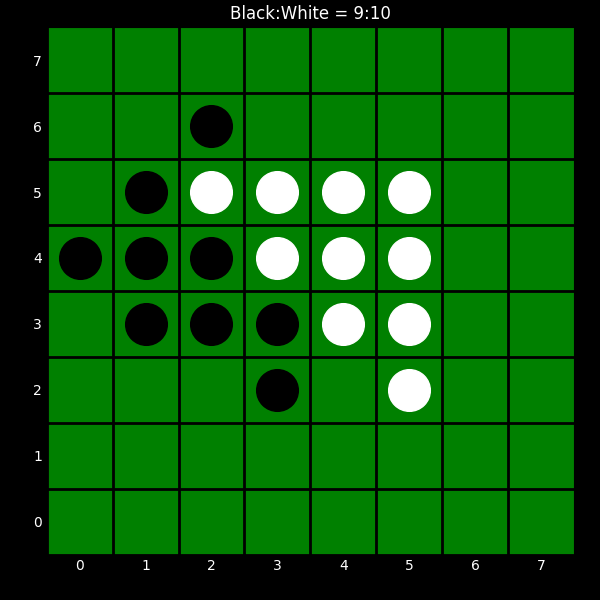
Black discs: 9
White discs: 10